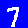
Digit: 7